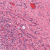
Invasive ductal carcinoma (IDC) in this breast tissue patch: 1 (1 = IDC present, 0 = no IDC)